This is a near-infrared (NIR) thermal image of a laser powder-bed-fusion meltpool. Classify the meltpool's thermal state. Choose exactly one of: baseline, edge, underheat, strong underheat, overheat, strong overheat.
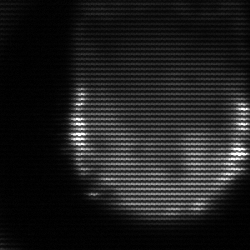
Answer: edge